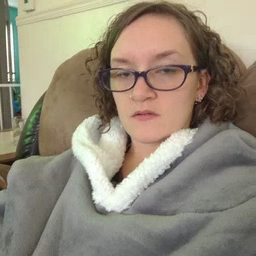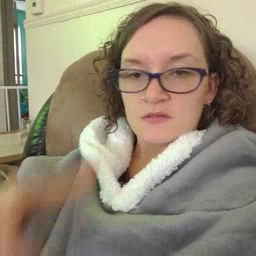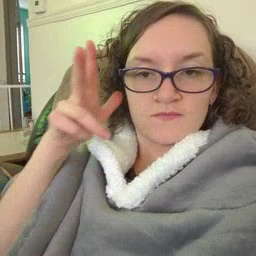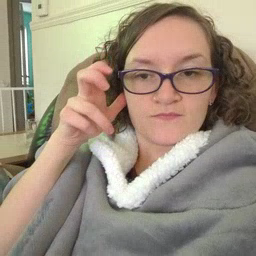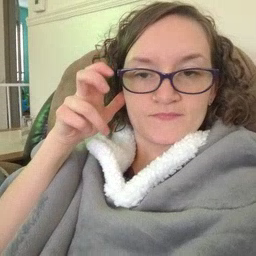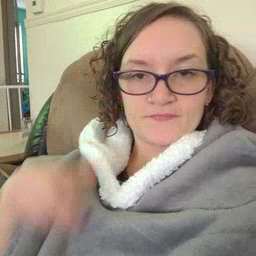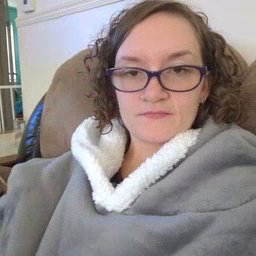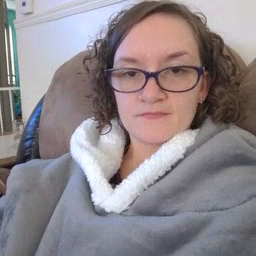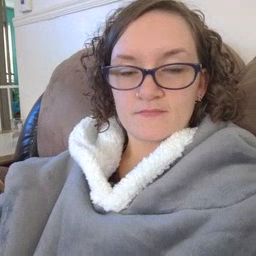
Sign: hear